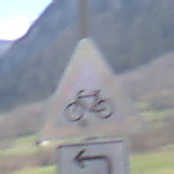
Verkehrszeichen: RadverkehrRechts
Zusatzzeichen unten: RichtungsangabeDurchPfeile2
Umgebung: Outdoor, Nature
Tageszeit: MorningAfternoon
Wetter: PartlyCloudy
Licht: Natural
Jahreszeit: NotSpecified
Kontrast: HighContrast